Question: Here is my first hibernate project:

hibernate.cfg:
'''
<?xml version='1.0' encoding='utf-8'?>
<!DOCTYPE hibernate-configuration PUBLIC
"-//Hibernate/Hibernate Configuration DTD 3.0//EN"
"http://hibernate.sourceforge.net/hibernate-configuration-3.0.dtd">
<hibernate-configuration>
<session-factory>
<property name="connection.driver_class">com.mysql.jdbc.Driver</property>
<property name="connection.url">jdbc:mysql://localhost:33606/myHibernateDatabase</property>
<property name="connection.username">root</property>
<property name="connection.password">2323</property>
<property name="connection.pool_size">1</property>
<property name="dialect">org.hibernate.dialect.MySQLDialect</property>
<property name="cache.provider_class">org.hibernate.cache.NoCacheProvider</property>
<property name="show_sql">true</property>
<property name="hbm2ddl.auto">create</property>
<mapping class="sajjad.htlo.Student_Info"/>
</session-factory>
</hibernate-configuration>
'''
This is my model class:
'''
@Entity
@Table(name="Student_Information")
public class Student_Info {
private String name;
@Id
private int id;
public String getName() {
return name;
}
public void setName(String name) {
this.name = name;
}
public int getId() {
return id;
}
public void setId(int id) {
this.id = id;
}
}
'''
And this is 'MainApp' class to run:
'''
public class MainApp {
public static void main(String[] args) {
Student_Info student = new Student_Info();
student.setId(10);
student.setName("sajjad");
SessionFactory sessionFactory = new AnnotationConfiguration().configure().buildSessionFactory();
Session session = sessionFactory.openSession();
session.beginTransaction();
session.save(student);
session.getTransaction().commit();
session.close();
sessionFactory.close();
}
}
'''
But i got this exception at run time:
'''
org.hibernate.annotations.common.reflection.java.JavaReflectionManager <clinit>
INFO: HCANN000001: Hibernate Commons Annotations {4.0.4.Final}
Feb 06, 2015 9:43:58 PM org.hibernate.Version logVersion
INFO: HHH000412: Hibernate Core {4.3.1.Final}
Feb 06, 2015 9:43:58 PM org.hibernate.cfg.Environment <clinit>
INFO: HHH000206: hibernate.properties not found
Feb 06, 2015 9:43:58 PM org.hibernate.cfg.Environment buildBytecodeProvider
INFO: HHH000021: Bytecode provider name : javassist
Feb 06, 2015 9:43:58 PM org.hibernate.cfg.Configuration configure
INFO: HHH000043: Configuring from resource: /hibernate.cfg.xml
Feb 06, 2015 9:43:58 PM org.hibernate.cfg.Configuration getConfigurationInputStream
INFO: HHH000040: Configuration resource: /hibernate.cfg.xml
Feb 06, 2015 9:43:58 PM org.hibernate.internal.util.xml.DTDEntityResolver resolveEntity
WARN: HHH000223: Recognized obsolete hibernate namespace http://hibernate.sourceforge.net/. Use namespace http://www.hibernate.org/dtd/ instead. Refer to Hibernate 3.6 Migration Guide!
Feb 06, 2015 9:43:58 PM org.hibernate.cfg.Configuration doConfigure
INFO: HHH000041: Configured SessionFactory: null
Feb 06, 2015 9:43:58 PM org.hibernate.engine.jdbc.connections.internal.DriverManagerConnectionProviderImpl configure
WARN: HHH000402: Using Hibernate built-in connection pool (not for production use!)
Feb 06, 2015 9:43:58 PM org.hibernate.engine.jdbc.connections.internal.DriverManagerConnectionProviderImpl buildCreator
INFO: HHH000401: using driver [com.mysql.jdbc.Driver] at URL [jdbc:mysql://localhost:33606/myHibernateDatabase]
Feb 06, 2015 9:43:58 PM org.hibernate.engine.jdbc.connections.internal.DriverManagerConnectionProviderImpl buildCreator
INFO: HHH000046: Connection properties: {user=root, password=****}
Feb 06, 2015 9:43:58 PM org.hibernate.engine.jdbc.connections.internal.DriverManagerConnectionProviderImpl buildCreator
INFO: HHH000006: Autocommit mode: false
Feb 06, 2015 9:43:58 PM org.hibernate.engine.jdbc.connections.internal.DriverManagerConnectionProviderImpl configure
INFO: HHH000115: Hibernate connection pool size: 1 (min=1)
Exception in thread "main" org.hibernate.exception.JDBCConnectionException: Error calling Driver#connect
at org.hibernate.exception.internal.SQLStateConversionDelegate.convert(SQLStateConversionDelegate.java:132)
at org.hibernate.engine.jdbc.connections.internal.BasicConnectionCreator$1$1.convert(BasicConnectionCreator.java:118)
at org.hibernate.engine.jdbc.connections.internal.BasicConnectionCreator.convertSqlException(BasicConnectionCreator.java:140)
at org.hibernate.engine.jdbc.connections.internal.DriverConnectionCreator.makeConnection(DriverConnectionCreator.java:58)
at org.hibernate.engine.jdbc.connections.internal.BasicConnectionCreator.createConnection(BasicConnectionCreator.java:75)
at org.hibernate.engine.jdbc.connections.internal.DriverManagerConnectionProviderImpl.configure(DriverManagerConnectionProviderImpl.java:106)
at org.hibernate.boot.registry.internal.StandardServiceRegistryImpl.configureService(StandardServiceRegistryImpl.java:89)
at org.hibernate.service.internal.AbstractServiceRegistryImpl.initializeService(AbstractServiceRegistryImpl.java:206)
at org.hibernate.service.internal.AbstractServiceRegistryImpl.getService(AbstractServiceRegistryImpl.java:178)
at org.hibernate.engine.jdbc.internal.JdbcServicesImpl.buildJdbcConnectionAccess(JdbcServicesImpl.java:260)
at org.hibernate.engine.jdbc.internal.JdbcServicesImpl.configure(JdbcServicesImpl.java:94)
at org.hibernate.boot.registry.internal.StandardServiceRegistryImpl.configureService(StandardServiceRegistryImpl.java:89)
at org.hibernate.service.internal.AbstractServiceRegistryImpl.initializeService(AbstractServiceRegistryImpl.java:206)
at org.hibernate.service.internal.AbstractServiceRegistryImpl.getService(AbstractServiceRegistryImpl.java:178)
at org.hibernate.cfg.Configuration.buildTypeRegistrations(Configuration.java:1885)
at org.hibernate.cfg.Configuration.buildSessionFactory(Configuration.java:1843)
at org.hibernate.cfg.Configuration.buildSessionFactory(Configuration.java:1928)
at sajjad.htlo.MainApp.main(MainApp.java:15)
Caused by: com.mysql.jdbc.exceptions.jdbc4.CommunicationsException: Communications link failure
The last packet sent successfully to the server was 0 milliseconds ago. The driver has not received any packets from the server.
at sun.reflect.NativeConstructorAccessorImpl.newInstance0(Native Method)
at sun.reflect.NativeConstructorAccessorImpl.newInstance(NativeConstructorAccessorImpl.java:62)
at sun.reflect.DelegatingConstructorAccessorImpl.newInstance(DelegatingConstructorAccessorImpl.java:45)
at java.lang.reflect.Constructor.newInstance(Constructor.java:408)
at com.mysql.jdbc.Util.handleNewInstance(Util.java:411)
at com.mysql.jdbc.SQLError.createCommunicationsException(SQLError.java:1117)
at com.mysql.jdbc.MysqlIO.<init>(MysqlIO.java:355)
at com.mysql.jdbc.ConnectionImpl.coreConnect(ConnectionImpl.java:2461)
at
com.mysql.jdbc.ConnectionImpl.connectOneTryOnly(ConnectionImpl.java:2498)
at com.mysql.jdbc.ConnectionImpl.createNewIO(ConnectionImpl.java:2283)
at com.mysql.jdbc.ConnectionImpl.<init>(ConnectionImpl.java:822)
at com.mysql.jdbc.JDBC4Connection.<init>(JDBC4Connection.java:47)
at sun.reflect.NativeConstructorAccessorImpl.newInstance0(Native Method)
at sun.reflect.NativeConstructorAccessorImpl.newInstance(NativeConstructorAccessorImpl.java:62)
at sun.reflect.DelegatingConstructorAccessorImpl.newInstance(DelegatingConstructorAccessorImpl.java:45)
at java.lang.reflect.Constructor.newInstance(Constructor.java:408)
at com.mysql.jdbc.Util.handleNewInstance(Util.java:411)
at com.mysql.jdbc.ConnectionImpl.getInstance(ConnectionImpl.java:404)
at com.mysql.jdbc.NonRegisteringDriver.connect(NonRegisteringDriver.java:317)
at org.hibernate.engine.jdbc.connections.internal.DriverConnectionCreator.makeConnection(DriverConnectionCreator.java:55)
... 14 more
Caused by: java.net.ConnectException: Connection refused: connect
at java.net.DualStackPlainSocketImpl.connect0(Native Method)
at java.net.DualStackPlainSocketImpl.socketConnect(DualStackPlainSocketImpl.java:79)
at java.net.AbstractPlainSocketImpl.doConnect(AbstractPlainSocketImpl.java:345)
at java.net.AbstractPlainSocketImpl.connectToAddress(AbstractPlainSocketImpl.java:206)
at java.net.AbstractPlainSocketImpl.connect(AbstractPlainSocketImpl.java:188)
at java.net.PlainSocketImpl.connect(PlainSocketImpl.java:172)
at java.net.SocksSocketImpl.connect(SocksSocketImpl.java:392)
at java.net.Socket.connect(Socket.java:589)
at java.net.Socket.connect(Socket.java:538)
at java.net.Socket.<init>(Socket.java:434)
at java.net.Socket.<init>(Socket.java:244)
at com.mysql.jdbc.StandardSocketFactory.connect(StandardSocketFactory.java:259)
at com.mysql.jdbc.MysqlIO.<init>(MysqlIO.java:305)
... 27 more
'''
I have installed 'MySQL' and its username is 'root' and password is '2323'
What is wrong?
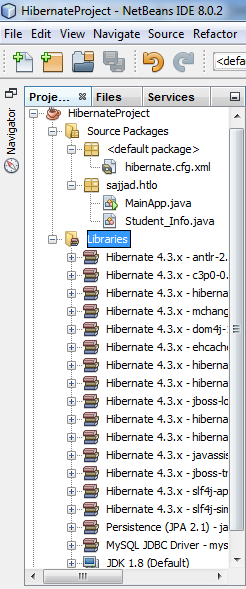
Answer: Seems a typo to me,is your Mysql listening on port '33606'
'''
"jdbc:mysql://localhost:33606"
'''
It should be (default,if you have not changed) '3306',please verify.
This may be the reason your are getting
'''
Exception in thread "main" org.hibernate.exception.JDBCConnectionException: Error calling Driver#connect
'''